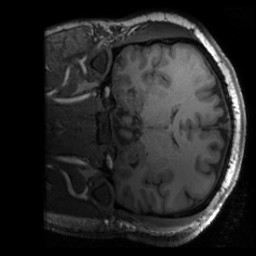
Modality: T1w
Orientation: coronal
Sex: male